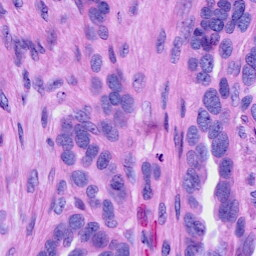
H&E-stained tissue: Ovarian